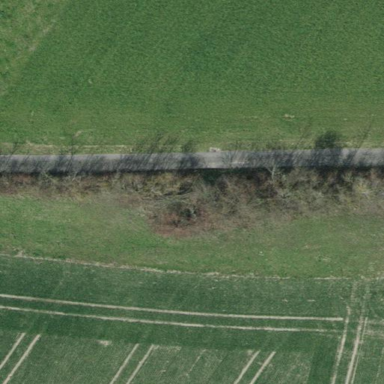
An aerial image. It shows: Beautiful woodland area.